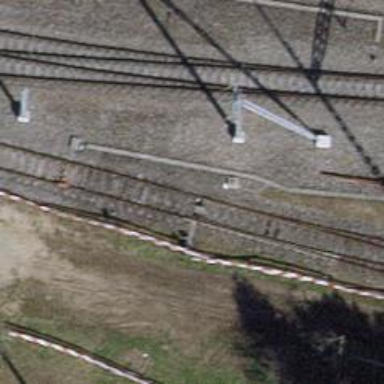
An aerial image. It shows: Railway switch.